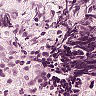
Metastatic tissue present: no